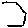
Label: hexagon